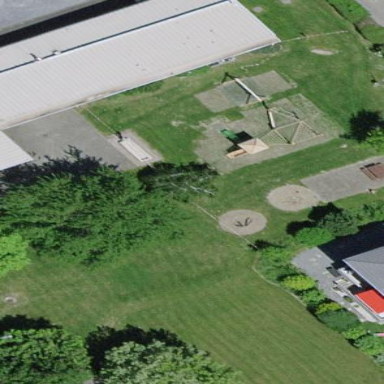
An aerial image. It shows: Park.